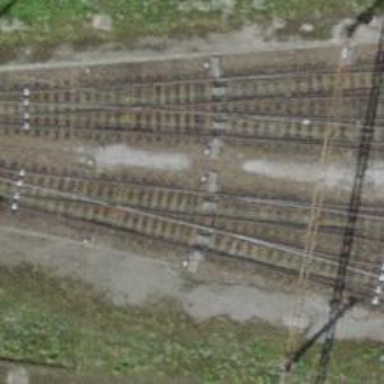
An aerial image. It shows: Railway switch.